Question: Hey guy's I am doing fixing a style that was messed up in IE, but everything looks nice in the browser, however when I go to print it doesn't show # 1, from 2 thereafter. What is the issue. Please help me. Thanks

'''
ol.printplanitemlist
{
list-style-type:decimal;
margin-top:1em;
margin-bottom:1em;
padding-left:2.5em;
border:0;
line-height:100%;
}
ol.printplanitemlist li
{
/* margin-bottom:1em;*/
margin-bottom:1em;
position:relative;
}
.ActivityPromptText {
}
ul.PlanItemDisplay li
{
list-style-type:none;
margin:0;
}
ul.PlanItemDisplay
{
display:block;
margin:0;
padding:0;
list-style:none;
}
.MedicationTitle, .MedicationDescription, .MedicationName, .MedicationClass, .MedicationStrength, .MedicationForm, .MedicationHowOften, .MedicationMoreInfo {
top:-17px;
}
ul, li
{
padding:0;
margin:0;
border:0;
}
.printLbl {
font-size:1em;
/*line-height:1.375em;*/
font-weight:bold;
vertical-align:baseline;
margin:0;
border:0;
margin-bottom:0.188em;
}
li.ActivityTitle, li.AnnouncementTitle, li.MeasurementTitle, li.MedicationTitle,
li.QuestionTitle
{
color:#999999; font-size:0.75em; font-weight:bold; line-height:1.125em; margin-bottom:-0.188em; margin-top:0.5em; font-style:normal; display:block;
}
.AnnouncementPlanItemDisplay, .MeasurementPlanItemDisplay, .QuestionPlanItemDisplay{
top:-0.969em;
position:relative;
line-height:1.375em;
}
ul#ActivityDisplay {
position:relative;
top:-1.188em;
'''
}
'''
<FORM id=form1 method=post name=form1 action=PrintCarePlan.aspx>
<DIV><INPUT id=__EVENTTARGET type=hidden name=__EVENTTARGET> <INPUT id=__EVENTARGUMENT type=hidden name=__EVENTARGUMENT> <INPUT id=__VIEWSTATE value=/wEPDwUKMTAzNzk4NTgxNA9kFgICAw9kFggCBQ8WAh4EVGV4dAUBIGQCCQ8WAh8ABQkxLzEzLzIwMTFkAgsPFgIeC18hSXRlbUNvdW50AgUWCgIBD2QWBAIBDxYCHwAFIEFkZGl0aW9uYWwgaW5mb3JtYXRpb24gZm9yIHRvZGF5ZAIDDxYCHwECBBYIZg9kFgICCQ8PFgIeB1Zpc2libGVnZBYIAgEPFgIfAmcWAmYPDxYEHwAFDVRFRCBzdG9ja2luZ3MfAmdkZAIDD2QWAmYPDxYCHwAFA1RFRGRkAgUPDxYCHwAFblBsZWFzZSB3aGVyZSB5b3VyIFRFRCAoVGhyb21ibyBFbWJvbGljIERldGVycmVudCkgc3RvY2tpbmdzIHRocm91Z2hvdXQgdGhlIGRheS4gIFlvdSBtYXkgcmVtb3ZlIHRoZW0gYXQgbmlnaHQuZGQCBw9kFgJmDw8WBB8AZR4LTmF2aWdhdGVVcmxlFgIeB29uY2xpY2sFG2RvUG9wdXAodGhpcyk7cmV0dXJuIGZhbHNlO2QCAQ9kFgICCQ8PFgIfAmdkFggCAQ8WAh8CZxYCZg8PFgQfAAUfcGFpbiBtZWRpY2F0aW9uIGJlZm9yZSBleGVyY2lzZR8CZ2RkAgMPZBYCZg8PFgIfAAUYcGFpbiBtZWQgYmVmb3JlIGV4ZXJjaXNlZGQCBQ8PFgIfAAVKUGxlYXNlIHRha2UgeW91ciBwYWluIG1lZGljYXRpb24gMzAgbWludXRlcyBiZWZvcmUgeW91IHN0YXJ0IHlvdXIgZXhlcmNpc2VkZAIHD2QWAmYPDxYEHwBlHwNlFgIfBAUbZG9Qb3B1cCh0aGlzKTtyZXR1cm4gZmFsc2U7ZAICD2QWAgIJDw8WAh8CZ2QWCAIBDxYCHwJnFgJmDw8WBB8ABRF0b3dlbCB1bmRlciBhbmtsZR8CZ2RkAgMPZBYCZg8PFgIfAAURdG93ZWwgdW5kZXIgYW5rbGVkZAIFDw8WAh8ABVZJdCBpcyBpbXBvcnRhbnQgdGhhdCB5b3UgcGxhY2UgYSB0b3dlbCByb2xsIHVuZGVyIHlvdXIgYW5rbGUgd2hlbiB5b3UgYXJlIGx5aW5nIGluIGJlZGRkAgcPZBYCZg8PFgQfAGUfA2UWAh8EBRtkb1BvcHVwKHRoaXMpO3JldHVybiBmYWxzZTtkAgMPZBYCAgkPDxYCHwJnZBYIAgEPFgIfAmcWAmYPDxYEHwAFCmJsb29kIGNsb3QfAmdkZAIDD2QWAmYPDxYCHwAFA0RWVGRkAgUPDxYCHwAF+AFJZiB5b3UgaGF2ZSBhbnkgb2YgdGhlc2Ugc3ltcHRvbXMsIHBsZWFzZSBjb250YWN0IHRoZSBvZmZpY2UgaW1tZWRpYXRlbHkuCiAgICAqIENoYW5nZXMgaW4gc2tpbiBjb2xvciAocmVkbmVzcykgaW4gb25lIGxlZwogICAgKiBJbmNyZWFzZWQgd2FybXRoIGluIG9uZSBsZWcKICAgICogTGVnIHBhaW4gaW4gb25lIGxlZwogICAgKiBMZWcgdGVuZGVybmVzcyBpbiBvbmUgbGVnCiAgICAqIFN3ZWxsaW5nIChlZGVtYSkgb2Ygb25lIGxlZ2RkAgcPZBYCZg8PFgQfAGUfA2UWAh8EBRtkb1BvcHVwKHRoaXMpO3JldHVybiBmYWxzZTtkAgIPZBYEAgEPFgIfAAUOTXkgTWVkaWNhdGlvbnNkAgMPFgIfAQIBFgJmD2QWAgIFDw8WAh8CZ2QWEAIBDxYCHwJnFgJmDw8WBB8ABQ1wYWluIHJlbGlldmVyHwJnZGQCAw9kFgJmDw8WAh8ABQlpYnVwcm9mZW5kZAIFDw8WAh8ABQlpYnVwcm9mZW5kZAIHDw8WAh8ABQdjYXBsZXRzZGQCCQ8PFgIfAAUGODAwIG1nZGQCCw8PFgIfAGRkZAINDw8WAh8ABSdUYWtlIDEgY2FwbGV0IGV2ZXJ5IDQtNiBob3VycyBhcyBuZWVkZWRkZAIPD2QWAmYPDxYEHwBlHwNlFgIfBAUbZG9Qb3B1cCh0aGlzKTtyZXR1cm4gZmFsc2U7ZAIDD2QWBAIBDxYCHwAFDU15IEFjdGl2aXRpZXNkAgMPFgIfAQIGFgxmD2QWAgIBDw8WAh8CZ2QWCAIBD2QWAmYPDxYCHwAFGHdhbGtpbmcgYXJvdW5kIHRoZSBob3VzZWRkAgMPZBYCZg8PFgIfAAUYd2Fsa2luZyBhcm91bmQgdGhlIGhvdXNlZGQCCQ9kFgJmDw8WBB8AZR8DZRYCHwQFG2RvUG9wdXAodGhpcyk7cmV0dXJuIGZhbHNlO2QCDQ8PFgIfAAWEAVBsZWFzZSB3YWxrIHdpdGggeW91ciBhc3Npc3RpdmUgZGV2aWNlICh3YWxrZXIvY2FuZSBvciBjcnV0Y2hlcykgb24gYSBmbGF0IHN1cmZhY2VzIHdpdGhpbiB5b3VyIGhvdXNlIGZvciAxNSBtaW51dGVzIDUgdGltZXMgcGVyIGRheWRkAgEPZBYCAgEPDxYCHwJnZBYIAgEPZBYCZg8PFgIfAAURd2Fsa2luZyB1cCBzdGFpcnNkZAIDD2QWAmYPDxYCHwAFEXdhbGtpbmcgdXAgc3RhaXJzZGQCCQ9kFgJmDw8WBB8AZR8DZRYCHwQFG2RvUG9wdXAodGhpcyk7cmV0dXJuIGZhbHNlO2QCDQ8PFgIfAAWNAVBsZWFzZSB3YWxrIHVwIGFuZCBkb3duIHN0YWlycyAzIHRpbWVzIHRvZGF5IFdJVEggQVNTSVNUQU5DRSBPTkxZLiBBbHdheXMgdXNlIGEgZGV2aWNlIGFuZCBhIHJhaWwuICBJZiB5b3UgZG8gbm90IGhhdmUgc3RhaXJzLCBkaXNyZWdhcmQgdGhpc2RkAgIPZBYCAgEPDxYCHwJnZBYIAgEPZBYCZg8PFgIfAAUDaWNlZGQCAw9kFgJmDw8WAh8ABQ1pY2UgYXMgbmVlZGVkZGQCCQ9kFgJmDw8WBB8AZR8DZRYCHwQFG2RvUG9wdXAodGhpcyk7cmV0dXJuIGZhbHNlO2QCDQ8PFgIfAAVOUGxlYXNlIHVzZSBpY2UgYXMgbmVlZGVkIHRvZGF5LiAgQmUgY2VydGFpbiB0byB1c2UgaXQgYWZ0ZXIgZXhlcmNpc2luZyBhcyB3ZWxsZGQCAw9kFgICAQ8PFgIfAmdkFggCAQ9kFgJmDw8WAh8ABQ50aXNzdWUgbWFzc2FnZWRkAgMPZBYCZg8PFgIfAAUOdGlzc3VlIG1hc3NhZ2VkZAIJD2QWAmYPDxYEHwBlHwNlFgIfBAUbZG9Qb3B1cCh0aGlzKTtyZXR1cm4gZmFsc2U7ZAINDw8WAh8ABUBQbGVhc2UgbWFzc2FnZSB0aGUgYXJlYSBhcm91bmQgeW91ciBpbmNpc2lvbiBzZXZlcmFsIHRpbWVzIHRvZGF5ZGQCBA9kFgICAQ8PFgIfAmdkFggCAQ9kFgJmDw8WAh8ABRlzdGF0aW9uYXJ5IHJlY29tYmVudCBiaWtlZGQCAw9kFgJmDw8WAh8ABRlzdGF0aW9uYXJ5IHJlY29tYmVudCBiaWtlZGQCCQ9kFgJmDw8WBB8AZR8DZRYCHwQFG2RvUG9wdXAodGhpcyk7cmV0dXJuIGZhbHNlO2QCDQ8PFgIfAAWNAVBsZWFzZSB1c2UgdGhlIHN0YXRpb25hcnkgcmVjb21iZW50IGJpa2UgdG9kYXkgZm9yIDEwIG1pbnV0ZXMuICBTdGFydCB3aXRoIHBhcnRpYWwgcmV2b2x1dGlvbnMgYW5kIHByb2dyZXNzIHRvIGZ1bGwgcmV2b2x1dGlvbnMgYXMgdG9sZXJhdGVkLmRkAgUPZBYCAgEPDxYCHwJnZBYKAgEPZBYCZg8PFgIfAAUHQ0FNT3BlZGRkAgMPZBYCZg8PFgIfAGVkZAIFDxYCHwJnFgJmDw8WBB8ABQdDQU1PcGVkHwJnZGQCCQ8WAh8CaBYCZg8PFgYfAAUsaHR0cDovL3d3dy5jYW1vcGVkLmNvbS9kZS92aWRlb21hdGVyaWFsLmh0bWwfAwUsaHR0cDovL3d3dy5jYW1vcGVkLmNvbS9kZS92aWRlb21hdGVyaWFsLmh0bWwfAmgWAh8EBRtkb1BvcHVwKHRoaXMpO3JldHVybiBmYWxzZTtkAg0PDxYCHwAFJ1VzZSBDQU1PcGVkIHR3aWNlIGEgZGF5IGZvciAzMCBtaW51dGVzLmRkAgQPZBYEAgEPFgIfAAUMTXkgUXVlc3Rpb25zZAIDDxYCHwECARYCZg9kFgICBw8PFgIfAmdkFggCAQ8WAh8CZxYCZg8PFgQfAAUaSG93IGFyZSB5b3UgZmVlbGluZyB0b2RheT8fAmdkZAIDD2QWAmYPDxYCHwAFGkhvdyBhcmUgeW91IGZlZWxpbmcgdG9kYXk/ZGQCBQ8PFgIfAAUaSG93IGFyZSB5b3UgZmVlbGluZyB0b2RheT9kZAIHD2QWAmYPDxYEHwBlHwNlFgIfBAUbZG9Qb3B1cCh0aGlzKTtyZXR1cm4gZmFsc2U7ZAIFD2QWBAIBDxYCHwAFD015IE1lYXN1cmVtZW50c2QCAw8WAh8BAgMWBmYPZBYCAgMPDxYCHwJnZBYIAgEPFgIfAmcWAmYPDxYEHwAFC0tuZWUgTW90aW9uHwJnZGQCAw9kFgJmDw8WAh8AZWRkAgUPDxYCHwAFIEhvdyBtdWNoIGNhbiB5b3UgYmVuZCB5b3VyIGtuZWU/ZGQCBw9kFgJmDw8WBB8AZR8DZRYCHwQFG2RvUG9wdXAodGhpcyk7cmV0dXJuIGZhbHNlO2QCAQ9kFgICAw8PFgIfAmdkFggCAQ8WAh8CZxYCZg8PFgQfAAUKcGFpbiBsZXZlbB8CZ2RkAgMPZBYCZg8PFgIfAAUQcGFpbiBsZXZlbCB0b2RheWRkAgUPDxYCHwAFIFBsZWFzZSBsb2cgeW91ciBwYWluIGxldmVsIHRvZGF5ZGQCBw9kFgJmDw8WBB8AZR8DZRYCHwQFG2RvUG9wdXAodGhpcyk7cmV0dXJuIGZhbHNlO2QCAg9kFgICAw8PFgIfAmdkFggCAQ8WAh8CZxYCZg8PFgQfAAUPcmFuZ2Ugb2YgbW90aW9uHwJnZGQCAw9kFgJmDw8WAh8ABQNST01kZAIFDw8WAh8ABUZQbGVhc2UgbWVhc3VyZSB5b3VyIGFiaWxpdHkgdG8gYmVuZCBhbmQgc3RyYWlnaHRlbiB5b3VyIG9wZXJhdGl2ZSBrbmVlZGQCBw9kFgJmDw8WBB8AZR8DZRYCHwQFG2RvUG9wdXAodGhpcyk7cmV0dXJuIGZhbHNlO2QCEQ8PFgIfAAUEMjAxMWRkGAEFHl9fQ29udHJvbHNSZXF1aXJlUG9zdEJhY2tLZXlfXxYBBQRsb2dvnyiOzN32/TnV8y+DJDacLzmKIWo= type=hidden name=__VIEWSTATE> </DIV>
<SCRIPT type=text/javascript>
//<![CDATA[
var theForm = document.forms['form1'];
if (!theForm) {
theForm = document.form1;
}
function __doPostBack(eventTarget, eventArgument) {
if (!theForm.onsubmit || (theForm.onsubmit() != false)) {
theForm.__EVENTTARGET.value = eventTarget;
theForm.__EVENTARGUMENT.value = eventArgument;
theForm.submit();
}
}
//]]>
</SCRIPT>
<SCRIPT type=text/javascript src="/WebResource.axd?d=1HwPIkddnYckUN2xUQU95T2VKatY6mt9Dg990zejInCszK3pN-A9sNz55sulwawon9MvfVMYNaagWXGXXyUS4KFjvzU1&amp;t=634208670757546466"></SCRIPT>
<DIV><INPUT id=__PREVIOUSPAGE value=RYBDuzinhGYBVohg1mfRtZqBqjrEl1IOfB1y5sMq5HRkm5gPpG_IN9UuYjxeqh4EtESSJfV_5g0lFzfooz8hR_0lGvGxoJWHmR-0aPBDV6VBLTZm0 type=hidden name=__PREVIOUSPAGE> <INPUT id=__EVENTVALIDATION value=/wEWAwLr0OzxDgKL1Z6VCgKyq56pB3ifZrQiaUnVJyYeWgMXmhiu4qtR type=hidden name=__EVENTVALIDATION> </DIV>
<DIV class=container>
<DIV class=header><INPUT style="BORDER-RIGHT-WIDTH: 0px; BORDER-TOP-WIDTH: 0px; BORDER-BOTTOM-WIDTH: 0px; BORDER-LEFT-WIDTH: 0px" id=logo onclick='javascript:WebForm_DoPostBackWithOptions(new WebForm_PostBackOptions("logo", "", false, "", "Home.aspx", false, false))' src="../Images/logo.png" type=image name=logo> </DIV>
<DIV>
<P></P>
<DIV class=masterHeading>Care Plan For on 1/13/2011<BR></DIV><BR><BR>
<P></P><BR></DIV>
<DIV>
<TABLE style="MARGIN-LEFT: auto; MARGIN-RIGHT: auto" border=0 cellSpacing=5 cellPadding=0 width="90%">
<TBODY>
<TR vAlign=top>
<TD><LABEL class=printLbl>Additional information for today:</LABEL><BR>
<OL class=printplanitemlist>
<LI>
<UL class="PlanItemDisplay AnnouncementPlanItemDisplay">
<LI id=rItemHeaders_ctl01_rPlanItems_ctl00_ccAnnouncement_liTitle class=AnnouncementTitle><SPAN id=rItemHeaders_ctl01_rPlanItems_ctl00_ccAnnouncement_Title>TED stockings</SPAN>
<LI class=AnnouncementMsg><SPAN id=rItemHeaders_ctl01_rPlanItems_ctl00_ccAnnouncement_AnnouncementMsg>Please where your TED (Thrombo Embolic Deterrent) stockings throughout the day. You may remove them at night.</SPAN> </LI></UL>
<LI>
<UL class="PlanItemDisplay AnnouncementPlanItemDisplay">
<LI id=rItemHeaders_ctl01_rPlanItems_ctl01_ccAnnouncement_liTitle class=AnnouncementTitle><SPAN id=rItemHeaders_ctl01_rPlanItems_ctl01_ccAnnouncement_Title>pain medication before exercise</SPAN>
<LI class=AnnouncementMsg><SPAN id=rItemHeaders_ctl01_rPlanItems_ctl01_ccAnnouncement_AnnouncementMsg>Please take your pain medication 30 minutes before you start your exercise</SPAN> </LI></UL>
<LI>
<UL class="PlanItemDisplay AnnouncementPlanItemDisplay">
<LI id=rItemHeaders_ctl01_rPlanItems_ctl02_ccAnnouncement_liTitle class=AnnouncementTitle><SPAN id=rItemHeaders_ctl01_rPlanItems_ctl02_ccAnnouncement_Title>towel under ankle</SPAN>
<LI class=AnnouncementMsg><SPAN id=rItemHeaders_ctl01_rPlanItems_ctl02_ccAnnouncement_AnnouncementMsg>It is important that you place a towel roll under your ankle when you are lying in bed</SPAN> </LI></UL>
<LI>
<UL class="PlanItemDisplay AnnouncementPlanItemDisplay">
<LI id=rItemHeaders_ctl01_rPlanItems_ctl03_ccAnnouncement_liTitle class=AnnouncementTitle><SPAN id=rItemHeaders_ctl01_rPlanItems_ctl03_ccAnnouncement_Title>blood clot</SPAN>
<LI class=AnnouncementMsg><SPAN id=rItemHeaders_ctl01_rPlanItems_ctl03_ccAnnouncement_AnnouncementMsg>If you have any of these symptoms, please contact the office immediately. * Changes in skin color (redness) in one leg * Increased warmth in one leg * Leg pain in one leg * Leg tenderness in one leg * Swelling (edema) of one leg</SPAN> </LI></UL></LI></OL><BR></TD></TR>
<TR vAlign=top>
<TD><LABEL class=printLbl>My Medications:</LABEL><BR>
<OL class=printplanitemlist>
<LI>
<UL class="PlanItemDisplay MedicationPlanItemDisplay">
<LI id=rItemHeaders_ctl02_rPlanItems_ctl00_ccMedication_liTitle class=MedicationTitle><SPAN id=rItemHeaders_ctl02_rPlanItems_ctl00_ccMedication_Title>pain reliever</SPAN>
<LI class=MedicationName><SPAN id=rItemHeaders_ctl02_rPlanItems_ctl00_ccMedication_Name>ibuprofen</SPAN>
<LI class=MedicationClass>(<SPAN id=rItemHeaders_ctl02_rPlanItems_ctl00_ccMedication_MedicationClass>caplets</SPAN>)
<LI class=MedicationStrength><SPAN id=rItemHeaders_ctl02_rPlanItems_ctl00_ccMedication_Strength>800 mg</SPAN>
<LI class=MedicationForm><SPAN id=rItemHeaders_ctl02_rPlanItems_ctl00_ccMedication_Form></SPAN>,
<LI class=MedicationHowOften><SPAN id=rItemHeaders_ctl02_rPlanItems_ctl00_ccMedication_HowOften>Take 1 caplet every 4-6 hours as needed</SPAN> </LI></UL></LI></OL><BR></TD></TR>
<TR vAlign=top>
<TD><LABEL class=printLbl>My Activities:</LABEL><BR>
<OL class=printplanitemlist>
<LI>
<UL style="TEXT-ALIGN: left; MARGIN-LEFT: 0px; CLEAR: left; LEFT: 0px" id=ActivityDisplay class="PlanItemDisplay MedicationPlanItemDisplay">
<LI class=ActivityPromptText><SPAN id=rItemHeaders_ctl03_rPlanItems_ctl00_ccActivity_ActivityText>Please walk with your assistive device (walker/cane or crutches) on a flat surfaces within your house for 15 minutes 5 times per day</SPAN> </LI></UL>
<LI>
<UL style="TEXT-ALIGN: left; MARGIN-LEFT: 0px; CLEAR: left; LEFT: 0px" id=ActivityDisplay class="PlanItemDisplay MedicationPlanItemDisplay">
<LI class=ActivityPromptText><SPAN id=rItemHeaders_ctl03_rPlanItems_ctl01_ccActivity_ActivityText>Please walk up and down stairs 3 times today WITH ASSISTANCE ONLY. Always use a device and a rail. If you do not have stairs, disregard this</SPAN> </LI></UL>
<LI>
<UL style="TEXT-ALIGN: left; MARGIN-LEFT: 0px; CLEAR: left; LEFT: 0px" id=ActivityDisplay class="PlanItemDisplay MedicationPlanItemDisplay">
<LI class=ActivityPromptText><SPAN id=rItemHeaders_ctl03_rPlanItems_ctl02_ccActivity_ActivityText>Please use ice as needed today. Be certain to use it after exercising as well</SPAN> </LI></UL>
<LI>
<UL style="TEXT-ALIGN: left; MARGIN-LEFT: 0px; CLEAR: left; LEFT: 0px" id=ActivityDisplay class="PlanItemDisplay MedicationPlanItemDisplay">
<LI class=ActivityPromptText><SPAN id=rItemHeaders_ctl03_rPlanItems_ctl03_ccActivity_ActivityText>Please massage the area around your incision several times today</SPAN> </LI></UL>
<LI>
<UL style="TEXT-ALIGN: left; MARGIN-LEFT: 0px; CLEAR: left; LEFT: 0px" id=ActivityDisplay class="PlanItemDisplay MedicationPlanItemDisplay">
<LI class=ActivityPromptText><SPAN id=rItemHeaders_ctl03_rPlanItems_ctl04_ccActivity_ActivityText>Please use the stationary recombent bike today for 10 minutes. Start with partial revolutions and progress to full revolutions as tolerated.</SPAN> </LI></UL>
<LI>
<UL style="TEXT-ALIGN: left; MARGIN-LEFT: 0px; CLEAR: left; LEFT: 0px" id=ActivityDisplay class="PlanItemDisplay MedicationPlanItemDisplay">
<LI id=rItemHeaders_ctl03_rPlanItems_ctl05_ccActivity_liEquipment class=ActivityEquipment><SPAN id=rItemHeaders_ctl03_rPlanItems_ctl05_ccActivity_Equipment>CAMOped</SPAN>
<LI class=ActivityPromptText><SPAN id=rItemHeaders_ctl03_rPlanItems_ctl05_ccActivity_ActivityText>Use CAMOped twice a day for 30 minutes.</SPAN> </LI></UL></LI></OL><BR></TD></TR>
<TR vAlign=top>
<TD><LABEL class=printLbl>My Questions:</LABEL><BR>
<OL class=printplanitemlist>
<LI>
<UL class="PlanItemDisplay QuestionPlanItemDisplay">
<LI id=rItemHeaders_ctl04_rPlanItems_ctl00_ccQuestion_liTitle class=QuestionTitle><SPAN id=rItemHeaders_ctl04_rPlanItems_ctl00_ccQuestion_Title>How are you feeling today?</SPAN>
<LI class=QuestionPromptText><SPAN id=rItemHeaders_ctl04_rPlanItems_ctl00_ccQuestion_PromptText>How are you feeling today?</SPAN> </LI></UL></LI></OL><BR></TD></TR>
<TR vAlign=top>
<TD><LABEL class=printLbl>My Measurements:</LABEL><BR>
<OL class=printplanitemlist>
<LI>
<UL class="PlanItemDisplay MeasurementPlanItemDisplay">
<LI id=rItemHeaders_ctl05_rPlanItems_ctl00_ccMeasurement_liTitle class=MeasurementTitle><SPAN id=rItemHeaders_ctl05_rPlanItems_ctl00_ccMeasurement_Title>Knee Motion</SPAN>
<LI class=MeasurementPromptText><SPAN id=rItemHeaders_ctl05_rPlanItems_ctl00_ccMeasurement_PromptText>How much can you bend your knee?</SPAN> </LI></UL>
<LI>
<UL class="PlanItemDisplay MeasurementPlanItemDisplay">
<LI id=rItemHeaders_ctl05_rPlanItems_ctl01_ccMeasurement_liTitle class=MeasurementTitle><SPAN id=rItemHeaders_ctl05_rPlanItems_ctl01_ccMeasurement_Title>pain level</SPAN>
<LI class=MeasurementPromptText><SPAN id=rItemHeaders_ctl05_rPlanItems_ctl01_ccMeasurement_PromptText>Please log your pain level today</SPAN> </LI></UL>
<LI>
<UL class="PlanItemDisplay MeasurementPlanItemDisplay">
<LI id=rItemHeaders_ctl05_rPlanItems_ctl02_ccMeasurement_liTitle class=MeasurementTitle><SPAN id=rItemHeaders_ctl05_rPlanItems_ctl02_ccMeasurement_Title>range of motion</SPAN>
<LI class=MeasurementPromptText><SPAN id=rItemHeaders_ctl05_rPlanItems_ctl02_ccMeasurement_PromptText>Please measure your ability to bend and straighten your operative knee</SPAN> </LI></UL></LI></OL><BR></TD></TR></TBODY></TABLE><!--- indicates the date that the plan is currently displaying ---><INPUT id=hidDisplayedDate type=hidden name=hidDisplayedDate> </DIV>
<DIV class=footer>Copyright ©️ 2008 - <SPAN id=lblCopyrightEndYear>2011</SPAN> iGetBetter, Inc. All rights reserved. </DIV></DIV></FORM>
'''
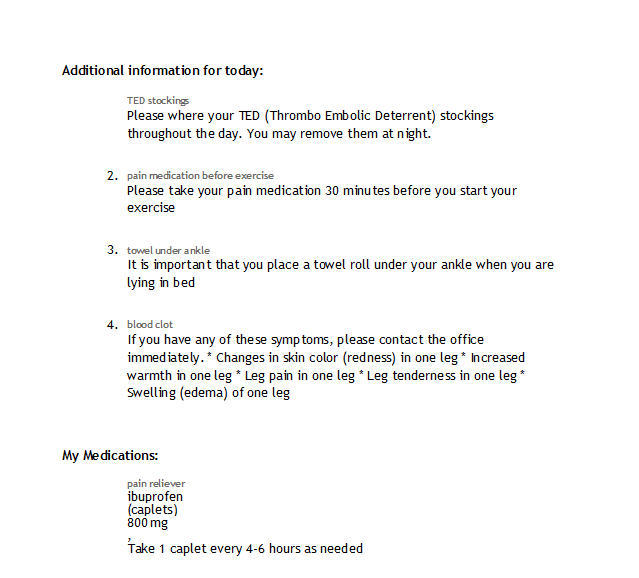
Answer: removed all the attached css and start rebuilding the styles from scratch. Apparently there was a few styles that were overriding other styles and adding additional properties to the page (darn coders!), but everything is sorted. Thanks for all who responded. it was very much appreciated :D